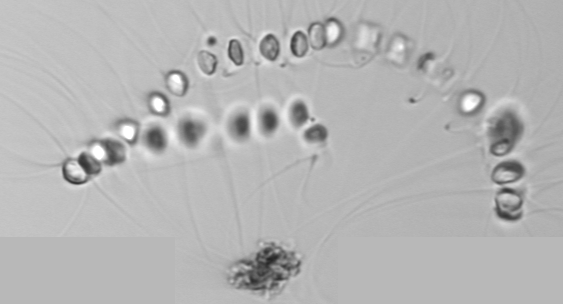
Label: Chaetoceros_socialis